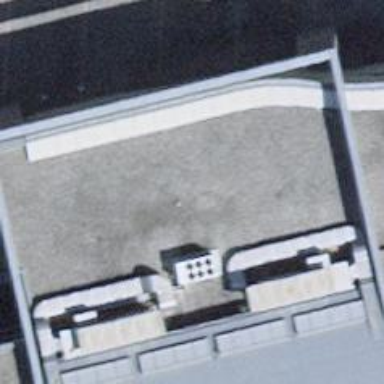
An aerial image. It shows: Arts centre.